Question: I have this XML and i try to read the scpefic nodes but not work =(
the my code is:
'''
XmlDocument doc = new XmlDocument();
doc.Load("https://apps.db.ripe.net/whois/search.xml?query-string=193.200.150.125&source=ripe");
XmlNode node = doc.SelectSingleNode("/whois-resources/objects/attributes/descr");
MessageBox.Show(node.InnerText);
'''
the two circled values on image
Url: <URL>
it is possible?
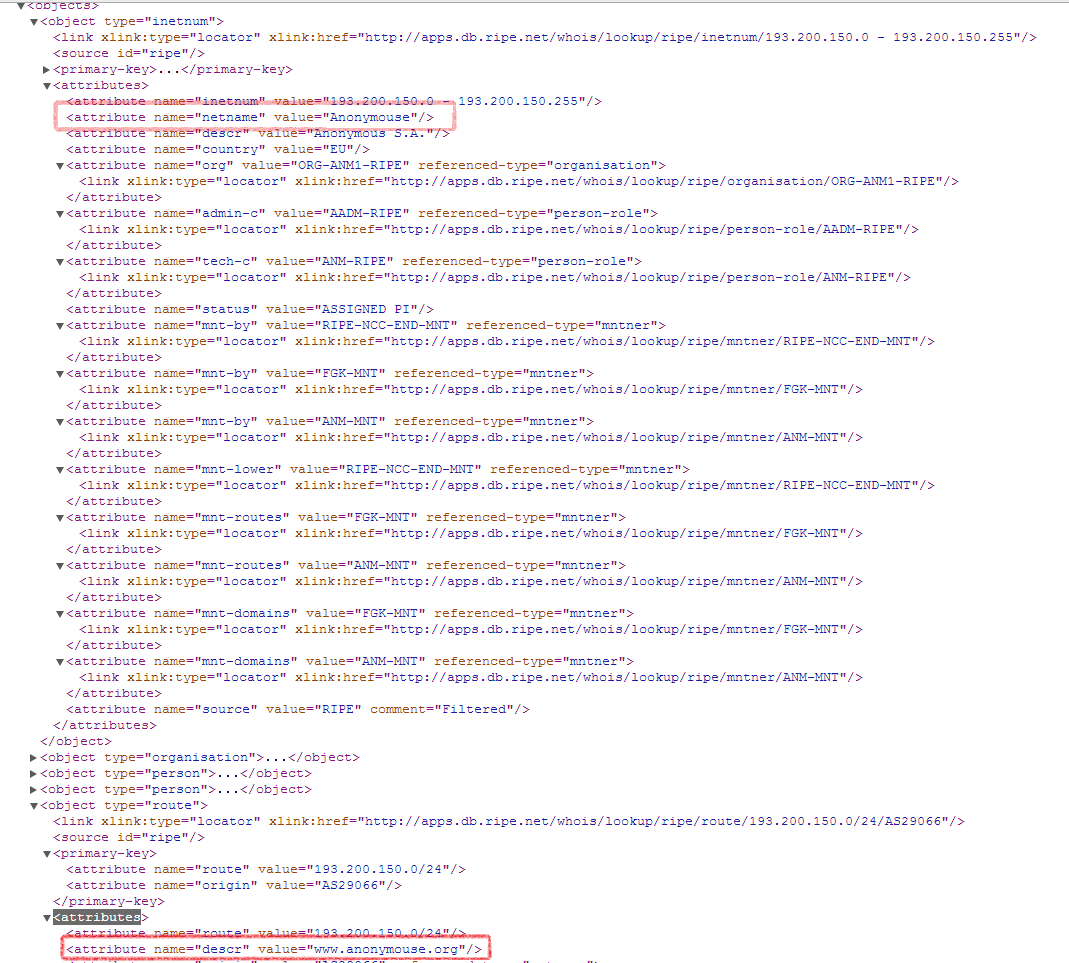
Answer: When you are looking for a node which has an attribute "name" set to a particular value, you need to use different syntax.
You're looking for something like:
'''
XmlNode node = doc.SelectSingleNode("/whois-resources/objects/object/attributes/attribute[@name="descr"]");
XmlAttribute attrib = node.Attributes["value"];
MessageBox.Show(attrib.Value);
'''
This will select your second node example, get the value of the value attribute, and display it.